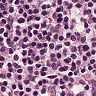
Metastatic tissue present: no